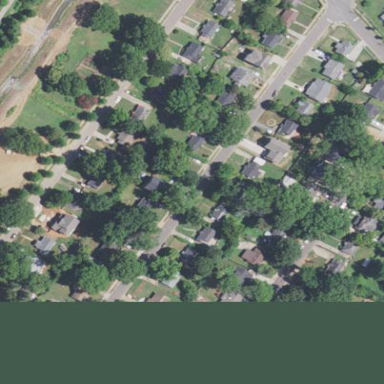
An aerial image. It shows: This residential area consists of single-family homes.